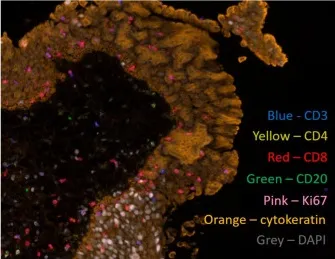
Multiplex fluorescence immunohistochemistry. Evaluation of immune cells before and after neoadjuvant therapy for upper urinary tract urothelial carcinoma. Representative multiplex fluorescence images of tumor-infiltrating T and B cells in the. Biopsy specimen.
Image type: pathology (immunostaining)